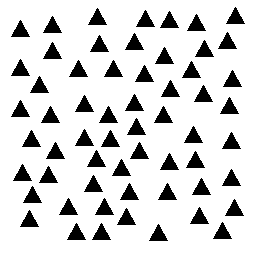
Squares: 0
Triangles: 59
Stars: 0
Total shapes: 59